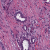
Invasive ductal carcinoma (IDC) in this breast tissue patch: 1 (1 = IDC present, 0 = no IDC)